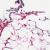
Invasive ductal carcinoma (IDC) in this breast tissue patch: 0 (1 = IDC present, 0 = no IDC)